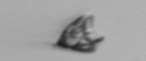
Label: Pyramimonas_longicauda